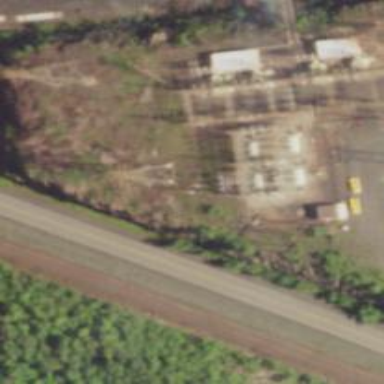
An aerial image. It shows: Lattice structure tower used for power transmission.